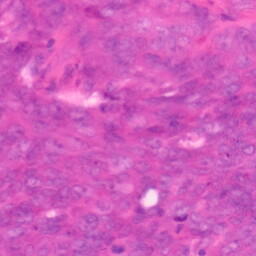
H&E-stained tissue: Colon